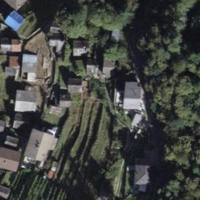
EUNIS habitat code: 41
Species observed at this site:
Cephalanthera longifolia